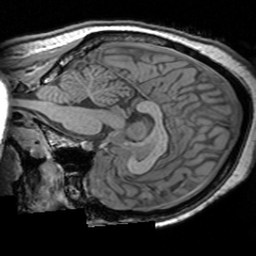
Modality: T1w
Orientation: sagittal
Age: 28
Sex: female
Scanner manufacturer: siemens
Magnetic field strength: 3 T
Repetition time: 1.63 s
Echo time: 0.00311 s